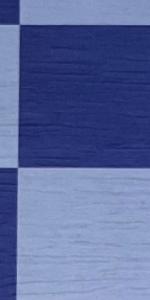
Label: Empty